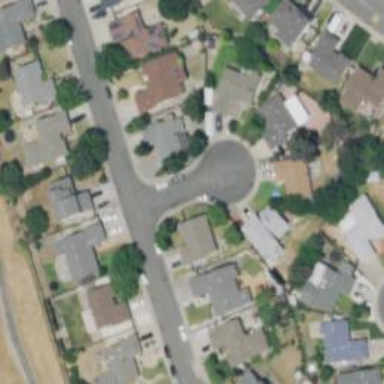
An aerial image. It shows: Residential road.